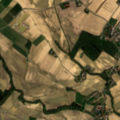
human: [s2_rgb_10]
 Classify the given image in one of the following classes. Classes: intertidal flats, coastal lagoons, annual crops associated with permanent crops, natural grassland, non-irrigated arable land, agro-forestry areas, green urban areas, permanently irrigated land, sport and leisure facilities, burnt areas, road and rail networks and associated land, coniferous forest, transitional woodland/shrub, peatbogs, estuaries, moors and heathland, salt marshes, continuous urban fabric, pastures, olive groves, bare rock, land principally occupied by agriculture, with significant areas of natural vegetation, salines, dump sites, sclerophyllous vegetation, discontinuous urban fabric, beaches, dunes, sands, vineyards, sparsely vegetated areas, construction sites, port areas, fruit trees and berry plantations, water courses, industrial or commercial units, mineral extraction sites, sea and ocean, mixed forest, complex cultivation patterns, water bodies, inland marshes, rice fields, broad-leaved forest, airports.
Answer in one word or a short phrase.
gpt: discontinuous urban fabric, non-irrigated arable land, land principally occupied by agriculture, with significant areas of natural vegetation